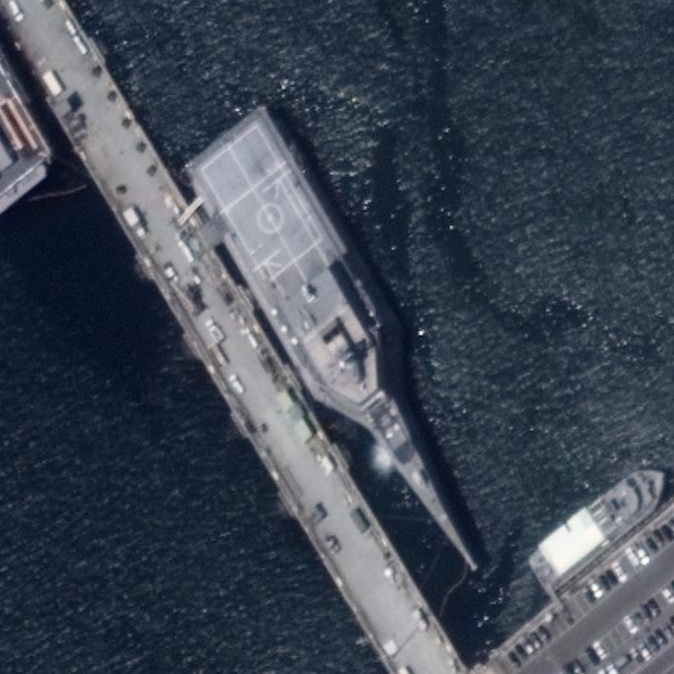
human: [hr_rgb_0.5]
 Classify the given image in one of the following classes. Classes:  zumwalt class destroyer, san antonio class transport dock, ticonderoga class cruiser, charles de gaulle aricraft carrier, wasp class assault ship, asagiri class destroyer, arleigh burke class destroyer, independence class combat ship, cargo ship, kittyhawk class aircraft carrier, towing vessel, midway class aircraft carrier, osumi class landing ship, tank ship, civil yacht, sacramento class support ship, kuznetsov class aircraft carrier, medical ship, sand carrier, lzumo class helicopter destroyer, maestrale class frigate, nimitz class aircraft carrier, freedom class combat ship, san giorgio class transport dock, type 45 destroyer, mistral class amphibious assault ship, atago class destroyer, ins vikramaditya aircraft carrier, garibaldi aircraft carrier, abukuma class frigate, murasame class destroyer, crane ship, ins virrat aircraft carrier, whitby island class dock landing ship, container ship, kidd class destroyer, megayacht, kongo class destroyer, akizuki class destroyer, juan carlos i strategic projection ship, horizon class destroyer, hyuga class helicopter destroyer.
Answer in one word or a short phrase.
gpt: Independence class combat ship